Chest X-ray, AP view. Patient: 57 years old, sex M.
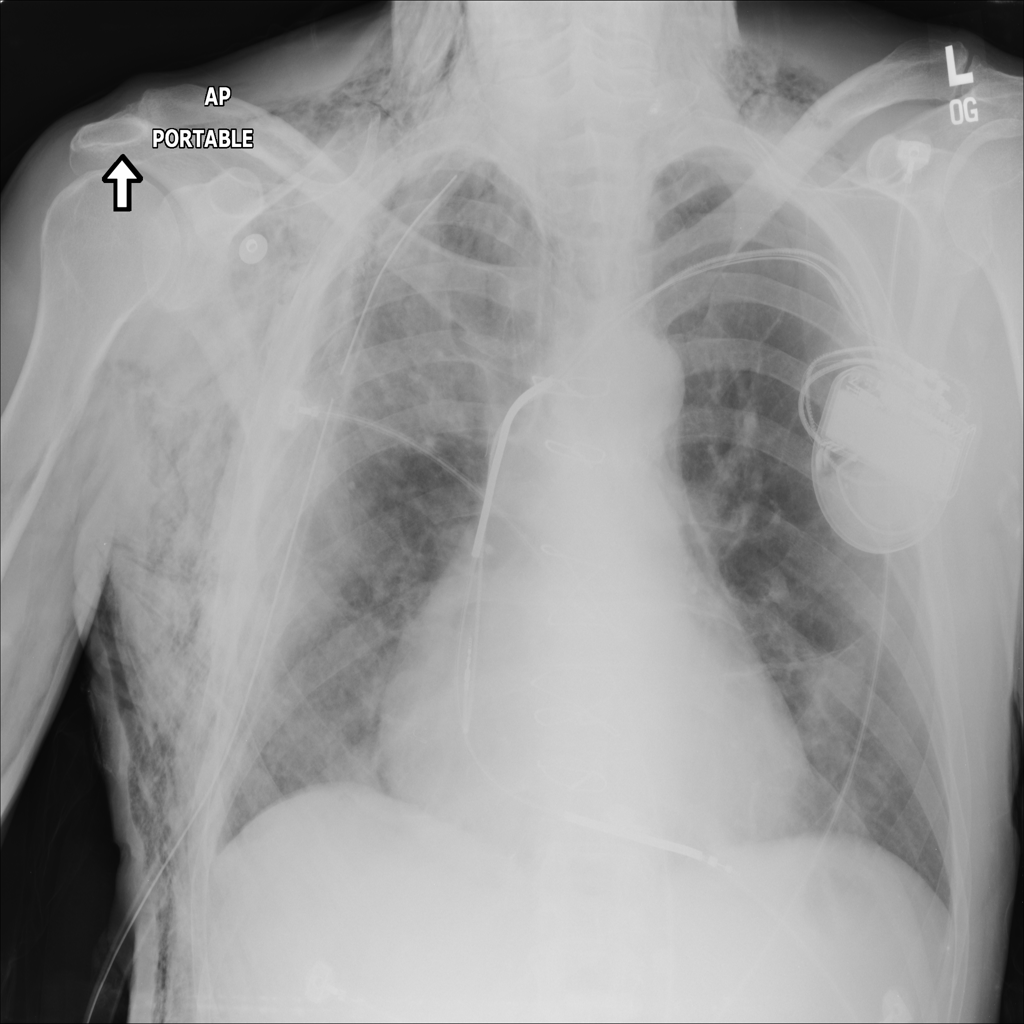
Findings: Emphysema, Mass, Pneumothorax